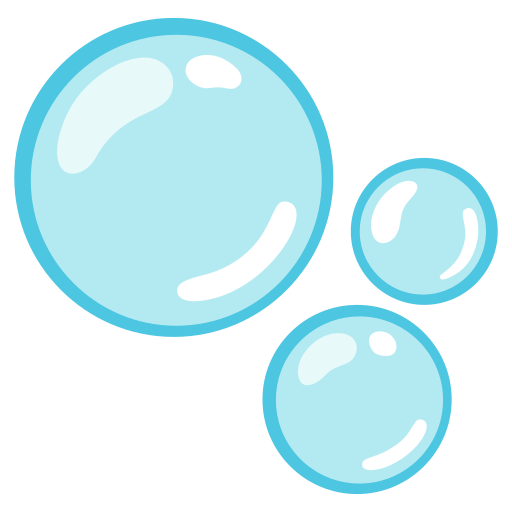
Emoji: 🫧